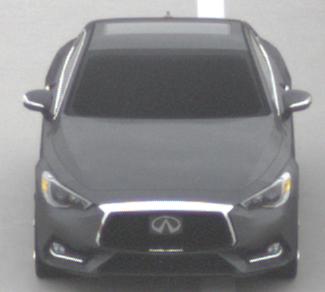
Make: Infiniti
Model: Q60 2.0t
Detailed model: Q60 (V37)
Model produced from: 2016/10
Model produced until: 2018/08
Doors: 2
Color: gray
Road condition: dry road
Daytime: morning or afternoon
Contrast: low contrast